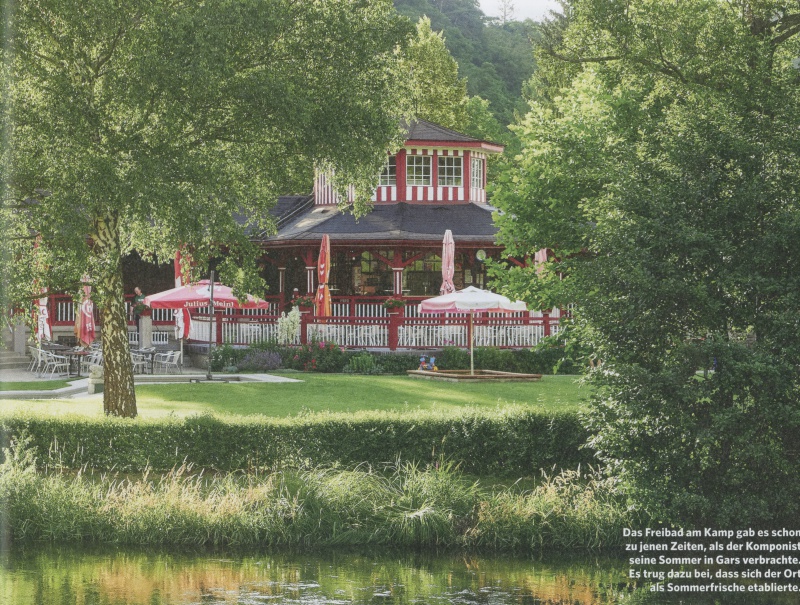
Institution: Servusmagazin
Schlagwörter: baum, himmel, wasser, weiß, bäume, fluss, grün, landschaft, see, teich, ufer, glas, holz, laterne, stühle, eis, gebäude, gras, haus, park, rot, schirm, sonnenschirm, wiese, zaun, architektur, trauer, bach, natur, schilf, spiegelung, busch, gewässer, sessel, stehend, arbeit, garten, terrasse, schrift, sommer, ruhe, farbe, idylle, anstrengung, geländer, foto, fotografie, veranda, heimat, komponist, schirme, par, villa, pavillon, pavillion, hau, spielzeug, sonnenschirme, sommerfrische, spielplatz, rotweiss, biergarten, schil, kamp, freibad, kurort, hummel, sonneschirm, salettl, sandkasten, bio, kongressbad, bier trinken, 1930er, julius meindl, chinesischer pavillonm, faschilf, scghilf, strandbar, b bäume